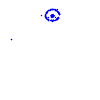
Particle: proton